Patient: sex M, age 72
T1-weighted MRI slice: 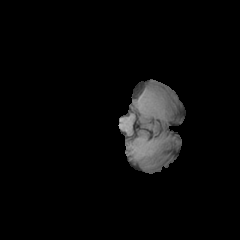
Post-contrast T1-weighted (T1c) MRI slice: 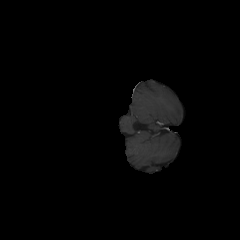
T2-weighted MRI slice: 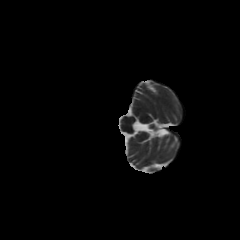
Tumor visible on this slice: no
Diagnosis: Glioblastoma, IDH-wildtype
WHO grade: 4